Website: lowes
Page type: delivery-shipping
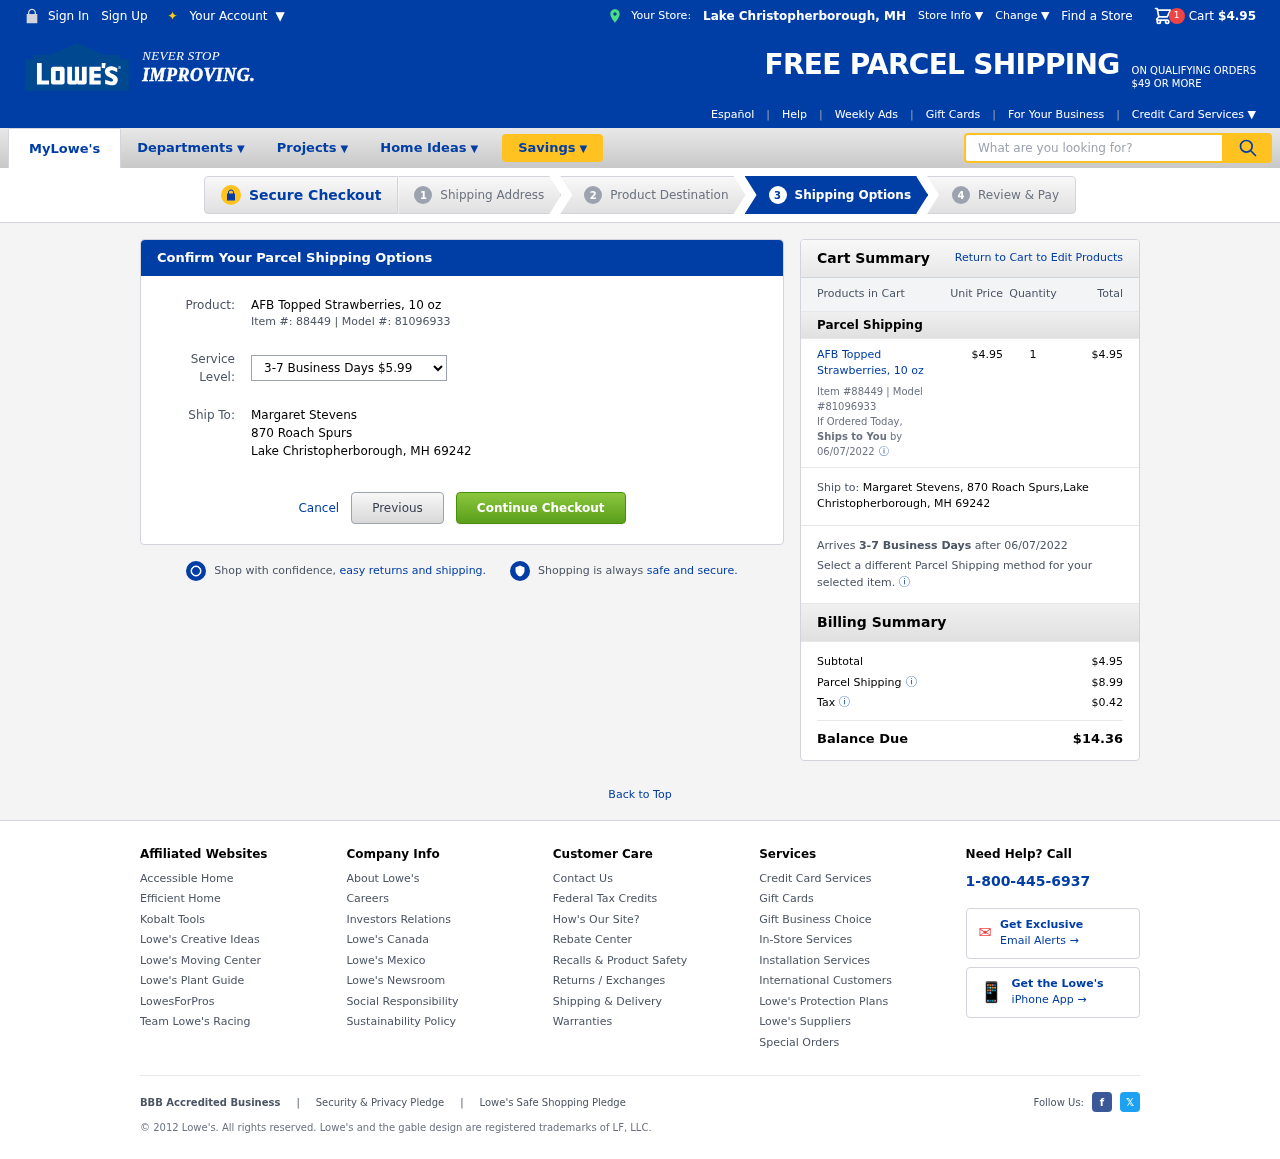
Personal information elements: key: PII_CITY
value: Lake Christopherborough
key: PII_FULLNAME
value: Margaret Stevens
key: PII_POSTCODE
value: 69242
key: PII_STATE_ABBR
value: MH
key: PII_STREET
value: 870 Roach Spurs
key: PII_FULLNAME2
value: Margaret Stevens
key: PII_STREET2
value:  870 Roach Spurs
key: PII_CITY2
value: Lake Christopherborough
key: PII_STATE_ABBR2
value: MH
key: PII_POSTCODE2
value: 69242
Product elements: key: PRODUCT1_NAME
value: AFB Topped Strawberries, 10 oz
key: PRODUCT1_PRICE
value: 4.95
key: PRODUCT1_QUANTITY
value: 1
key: PRODUCT1_ITEM_NUMBER
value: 88449
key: PRODUCT1_MODEL_NUMBER
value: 81096933
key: PRODUCT1_NAME2
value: AFB Topped Strawberries, 10 oz
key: PRODUCT1_ITEM_NUMBER2
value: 88449
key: PRODUCT1_MODEL_NUMBER2
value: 81096933
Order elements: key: ORDER_SUBTOTAL
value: $4.95
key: ORDER_DELIVERY_DATE
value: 06/07/2022
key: ORDER_ITEM_TOTAL
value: $4.95
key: ORDER_DELIVERY_DATE2
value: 06/07/2022
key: ORDER_SHIPPING_COST
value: $8.99
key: ORDER_TAX
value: $0.42
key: ORDER_TOTAL
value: $14.36
Search elements: key: HEADER_SEARCH
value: What are you looking for?